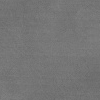
Atmospheric dust classification: dusty